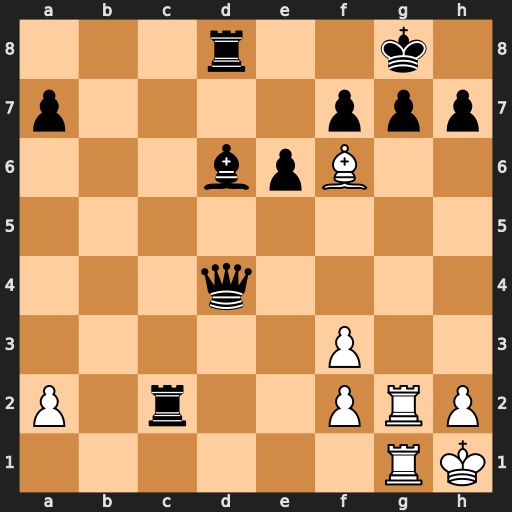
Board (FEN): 3r2k1/p4ppp/3bpB2/8/3q4/5P2/P1r2PRP/6RK
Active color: w
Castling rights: -
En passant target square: -
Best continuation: Rxg7+ Kh8 Rg8#